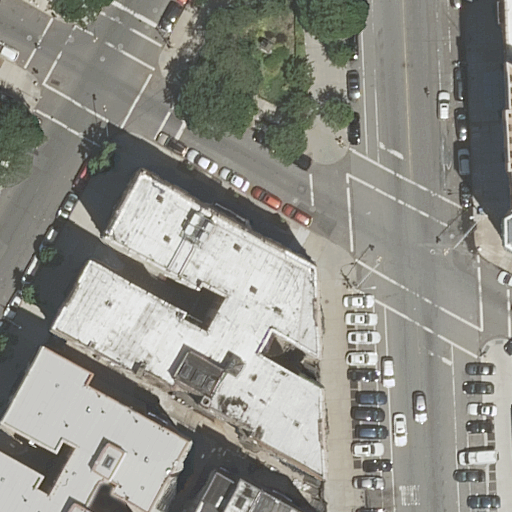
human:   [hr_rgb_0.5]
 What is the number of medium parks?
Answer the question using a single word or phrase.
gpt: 1

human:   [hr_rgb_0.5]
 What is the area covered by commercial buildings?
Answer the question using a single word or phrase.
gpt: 0m2

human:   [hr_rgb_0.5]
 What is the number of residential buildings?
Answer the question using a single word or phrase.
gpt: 6

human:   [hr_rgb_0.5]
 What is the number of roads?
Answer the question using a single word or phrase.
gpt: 5

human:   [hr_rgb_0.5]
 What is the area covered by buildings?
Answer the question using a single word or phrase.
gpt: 1716m2

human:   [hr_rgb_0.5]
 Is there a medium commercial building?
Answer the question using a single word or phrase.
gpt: no

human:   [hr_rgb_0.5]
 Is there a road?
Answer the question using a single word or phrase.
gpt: yes

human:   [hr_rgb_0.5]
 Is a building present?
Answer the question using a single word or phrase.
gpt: yes

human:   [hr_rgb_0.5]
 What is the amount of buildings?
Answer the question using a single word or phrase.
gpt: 6

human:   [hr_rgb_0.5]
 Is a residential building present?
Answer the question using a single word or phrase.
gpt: yes

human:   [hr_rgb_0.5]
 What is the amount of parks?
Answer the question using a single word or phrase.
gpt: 1

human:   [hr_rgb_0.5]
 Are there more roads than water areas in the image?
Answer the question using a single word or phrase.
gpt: yes

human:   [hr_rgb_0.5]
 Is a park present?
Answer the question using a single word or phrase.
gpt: yes

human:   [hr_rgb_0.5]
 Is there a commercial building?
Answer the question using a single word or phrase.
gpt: no

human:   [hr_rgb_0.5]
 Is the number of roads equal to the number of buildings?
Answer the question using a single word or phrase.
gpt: no

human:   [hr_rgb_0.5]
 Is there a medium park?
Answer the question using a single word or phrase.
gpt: yes

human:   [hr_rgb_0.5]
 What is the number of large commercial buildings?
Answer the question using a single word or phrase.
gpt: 0

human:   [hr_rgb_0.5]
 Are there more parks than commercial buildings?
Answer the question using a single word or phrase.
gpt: yes

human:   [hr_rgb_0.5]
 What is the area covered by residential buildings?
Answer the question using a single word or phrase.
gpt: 1716m2

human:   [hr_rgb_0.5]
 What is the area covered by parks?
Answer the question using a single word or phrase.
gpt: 420m2

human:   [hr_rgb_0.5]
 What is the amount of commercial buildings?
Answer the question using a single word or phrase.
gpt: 0

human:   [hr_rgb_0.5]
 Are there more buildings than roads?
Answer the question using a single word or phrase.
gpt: yes

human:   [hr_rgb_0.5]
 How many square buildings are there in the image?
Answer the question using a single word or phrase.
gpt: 0

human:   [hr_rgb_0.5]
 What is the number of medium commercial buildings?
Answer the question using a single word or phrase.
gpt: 0

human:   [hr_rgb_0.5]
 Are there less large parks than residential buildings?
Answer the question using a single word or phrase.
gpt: yes

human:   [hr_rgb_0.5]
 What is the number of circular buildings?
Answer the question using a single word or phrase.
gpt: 0

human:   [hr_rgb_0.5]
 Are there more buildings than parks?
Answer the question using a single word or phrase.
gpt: yes

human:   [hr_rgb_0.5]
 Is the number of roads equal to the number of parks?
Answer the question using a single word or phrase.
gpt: no

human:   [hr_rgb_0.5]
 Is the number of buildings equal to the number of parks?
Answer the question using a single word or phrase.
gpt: no

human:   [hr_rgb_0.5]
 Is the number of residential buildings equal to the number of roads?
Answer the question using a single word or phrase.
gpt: no

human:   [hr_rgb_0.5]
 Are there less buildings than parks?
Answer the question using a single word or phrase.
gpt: no

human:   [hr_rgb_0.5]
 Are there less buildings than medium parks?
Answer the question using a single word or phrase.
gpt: no

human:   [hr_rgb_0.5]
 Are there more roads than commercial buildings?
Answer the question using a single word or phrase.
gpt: yes

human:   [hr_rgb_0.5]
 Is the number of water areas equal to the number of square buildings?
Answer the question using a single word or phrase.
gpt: yes

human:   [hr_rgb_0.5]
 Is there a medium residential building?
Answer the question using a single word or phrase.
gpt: no

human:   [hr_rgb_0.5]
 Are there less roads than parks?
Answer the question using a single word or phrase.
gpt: no

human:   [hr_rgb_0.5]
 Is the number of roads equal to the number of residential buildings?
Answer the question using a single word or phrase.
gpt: no

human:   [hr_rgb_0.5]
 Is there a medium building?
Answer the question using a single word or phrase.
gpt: no

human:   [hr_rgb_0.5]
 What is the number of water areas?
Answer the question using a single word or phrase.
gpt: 0

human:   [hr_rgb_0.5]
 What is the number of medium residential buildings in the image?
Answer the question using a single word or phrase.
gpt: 0

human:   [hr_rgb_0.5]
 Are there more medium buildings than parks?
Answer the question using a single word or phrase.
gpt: no

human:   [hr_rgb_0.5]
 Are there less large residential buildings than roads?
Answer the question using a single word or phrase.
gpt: yes

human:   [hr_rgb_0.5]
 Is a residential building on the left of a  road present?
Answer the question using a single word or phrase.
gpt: yes

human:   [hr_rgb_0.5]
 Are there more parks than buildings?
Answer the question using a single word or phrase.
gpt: no

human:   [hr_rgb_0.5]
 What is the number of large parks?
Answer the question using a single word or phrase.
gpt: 0

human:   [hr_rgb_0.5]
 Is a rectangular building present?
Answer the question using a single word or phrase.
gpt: yes

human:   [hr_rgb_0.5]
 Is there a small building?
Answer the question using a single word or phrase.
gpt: yes

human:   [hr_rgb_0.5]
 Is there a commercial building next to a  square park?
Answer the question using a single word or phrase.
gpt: no

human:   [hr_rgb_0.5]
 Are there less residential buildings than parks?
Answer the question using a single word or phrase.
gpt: no

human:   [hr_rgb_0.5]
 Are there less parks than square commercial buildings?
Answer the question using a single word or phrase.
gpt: no

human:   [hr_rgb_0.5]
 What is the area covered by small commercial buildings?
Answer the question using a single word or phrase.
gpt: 0m2

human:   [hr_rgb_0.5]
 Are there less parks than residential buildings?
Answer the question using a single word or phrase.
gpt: yes

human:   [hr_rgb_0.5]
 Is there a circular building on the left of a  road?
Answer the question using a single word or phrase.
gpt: no

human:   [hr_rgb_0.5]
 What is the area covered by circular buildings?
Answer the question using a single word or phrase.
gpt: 0m2

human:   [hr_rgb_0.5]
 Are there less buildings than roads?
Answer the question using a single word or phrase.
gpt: no

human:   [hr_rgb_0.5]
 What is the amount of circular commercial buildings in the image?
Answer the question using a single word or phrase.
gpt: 0

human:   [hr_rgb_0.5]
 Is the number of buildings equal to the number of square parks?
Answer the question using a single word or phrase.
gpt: no

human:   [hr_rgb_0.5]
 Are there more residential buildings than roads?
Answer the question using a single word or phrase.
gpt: yes

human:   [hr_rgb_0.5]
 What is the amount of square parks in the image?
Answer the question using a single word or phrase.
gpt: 0

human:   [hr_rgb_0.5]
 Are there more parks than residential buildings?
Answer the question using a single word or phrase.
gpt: no

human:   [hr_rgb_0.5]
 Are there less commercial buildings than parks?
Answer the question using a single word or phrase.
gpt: yes

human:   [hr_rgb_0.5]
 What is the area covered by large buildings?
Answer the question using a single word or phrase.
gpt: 1549m2

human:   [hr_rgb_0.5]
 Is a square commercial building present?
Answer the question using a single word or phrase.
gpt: no

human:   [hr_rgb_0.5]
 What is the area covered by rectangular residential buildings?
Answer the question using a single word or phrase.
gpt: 153m2